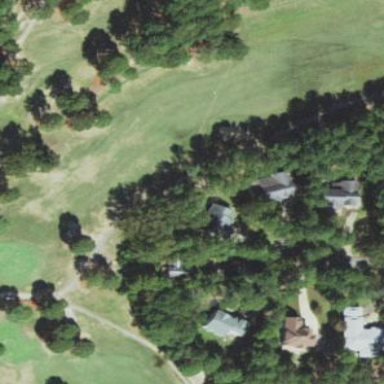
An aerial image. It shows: Grassy area designated as golf fairway.